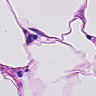
Metastatic tissue present: no